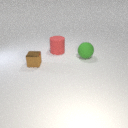
large red rubber cylinder behind large green rubber sphere